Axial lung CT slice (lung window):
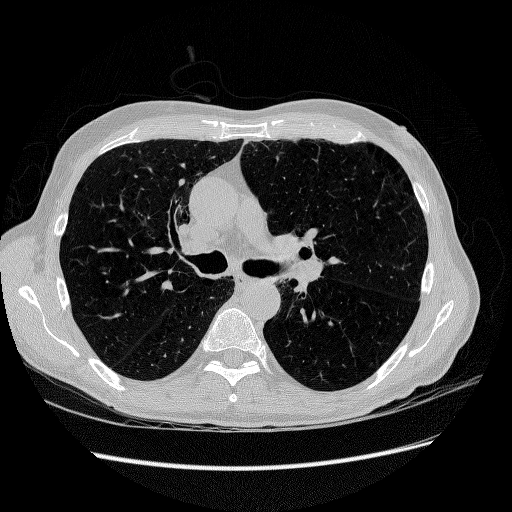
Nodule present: no